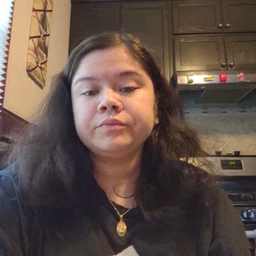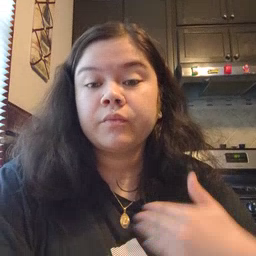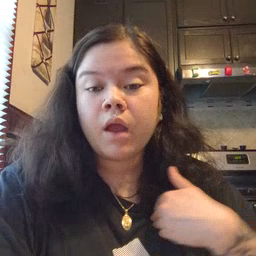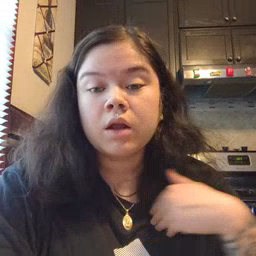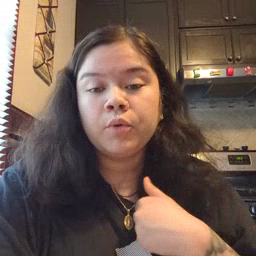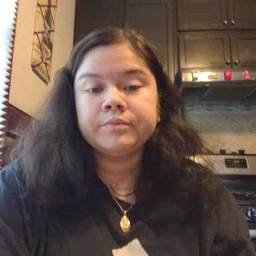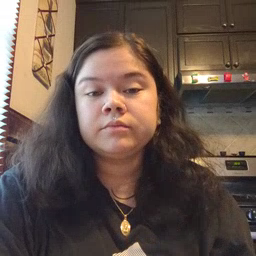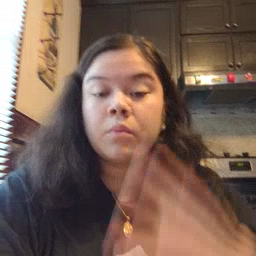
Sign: animal